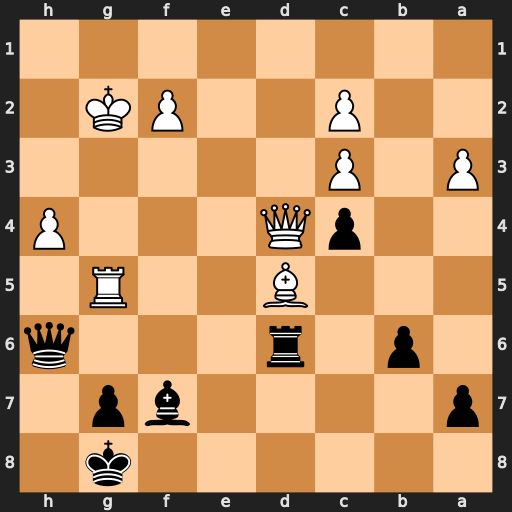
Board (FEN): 6k1/p4bp1/1p1r3q/3B2R1/2pQ3P/P1P5/2P2PK1/8
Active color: b
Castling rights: -
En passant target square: -
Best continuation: Rxd5 Rxd5 Qc6